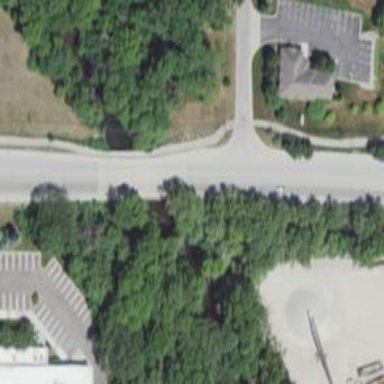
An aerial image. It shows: Secondary road.